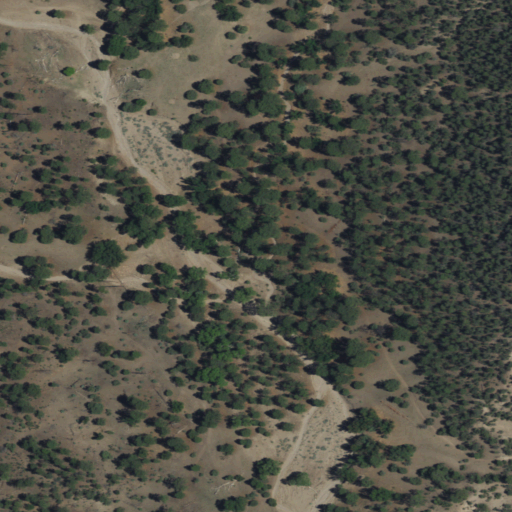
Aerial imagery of valley in New Mexico named Pole Water Gap Canyon containing evergreen forest and shrub